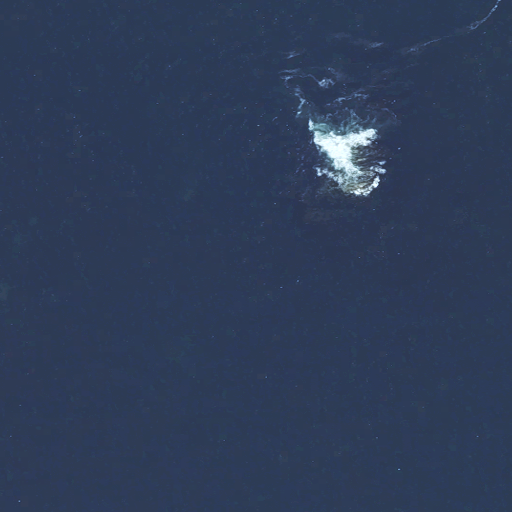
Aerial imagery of bar in Maine named Southeast Breaker containing only open water